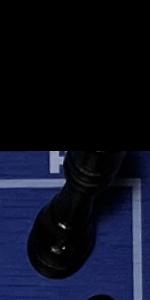
Label: Rook_Black